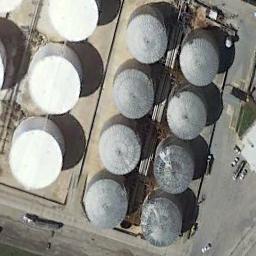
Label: storage_tank